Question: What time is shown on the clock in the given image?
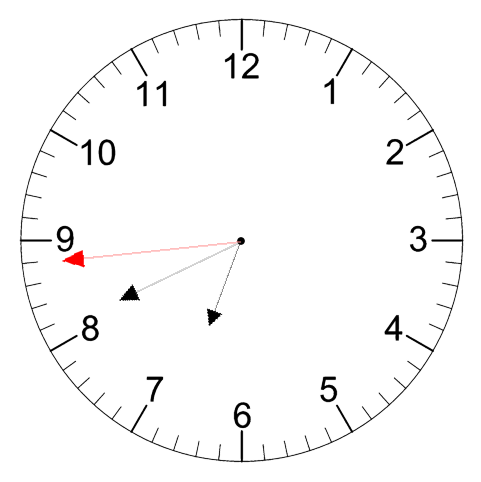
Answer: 06:40:44